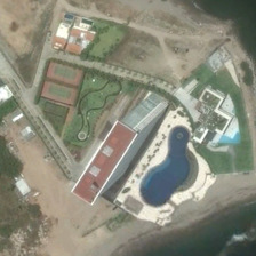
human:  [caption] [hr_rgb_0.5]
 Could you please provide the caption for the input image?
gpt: A large building with swimming pools and green plants on the beach

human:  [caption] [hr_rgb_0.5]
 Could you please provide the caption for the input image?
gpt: a large building with swimming pool and green plants is near an ocean.

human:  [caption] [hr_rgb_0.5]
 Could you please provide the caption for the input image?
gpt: A large building with a swimming pool and green plants is on the beach.

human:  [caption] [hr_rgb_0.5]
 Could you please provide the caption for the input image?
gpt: Large buildings with pools and green plants are near the sea.

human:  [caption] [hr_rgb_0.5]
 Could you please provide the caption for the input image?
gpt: A large building with a swimming pool and green plants is near an ocean.